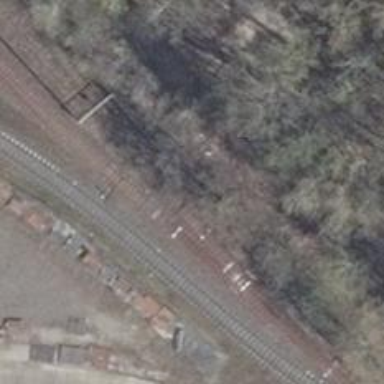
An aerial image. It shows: Railway switch.